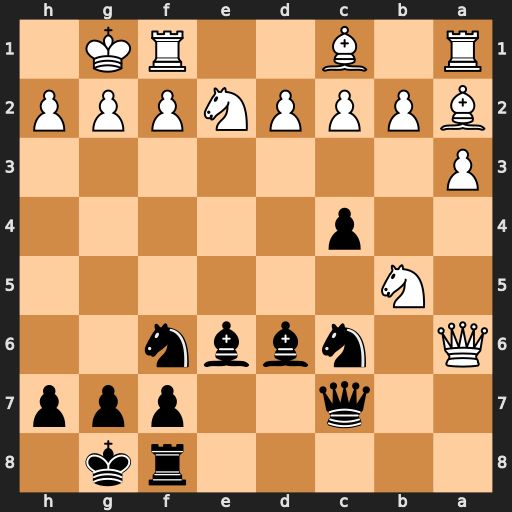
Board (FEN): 5rk1/2q2ppp/Q1nbbn2/1N6/2p5/P7/BPPPNPPP/R1B2RK1
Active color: b
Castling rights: -
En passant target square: -
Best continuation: Bxh2+ Kh1 Qe5